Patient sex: M
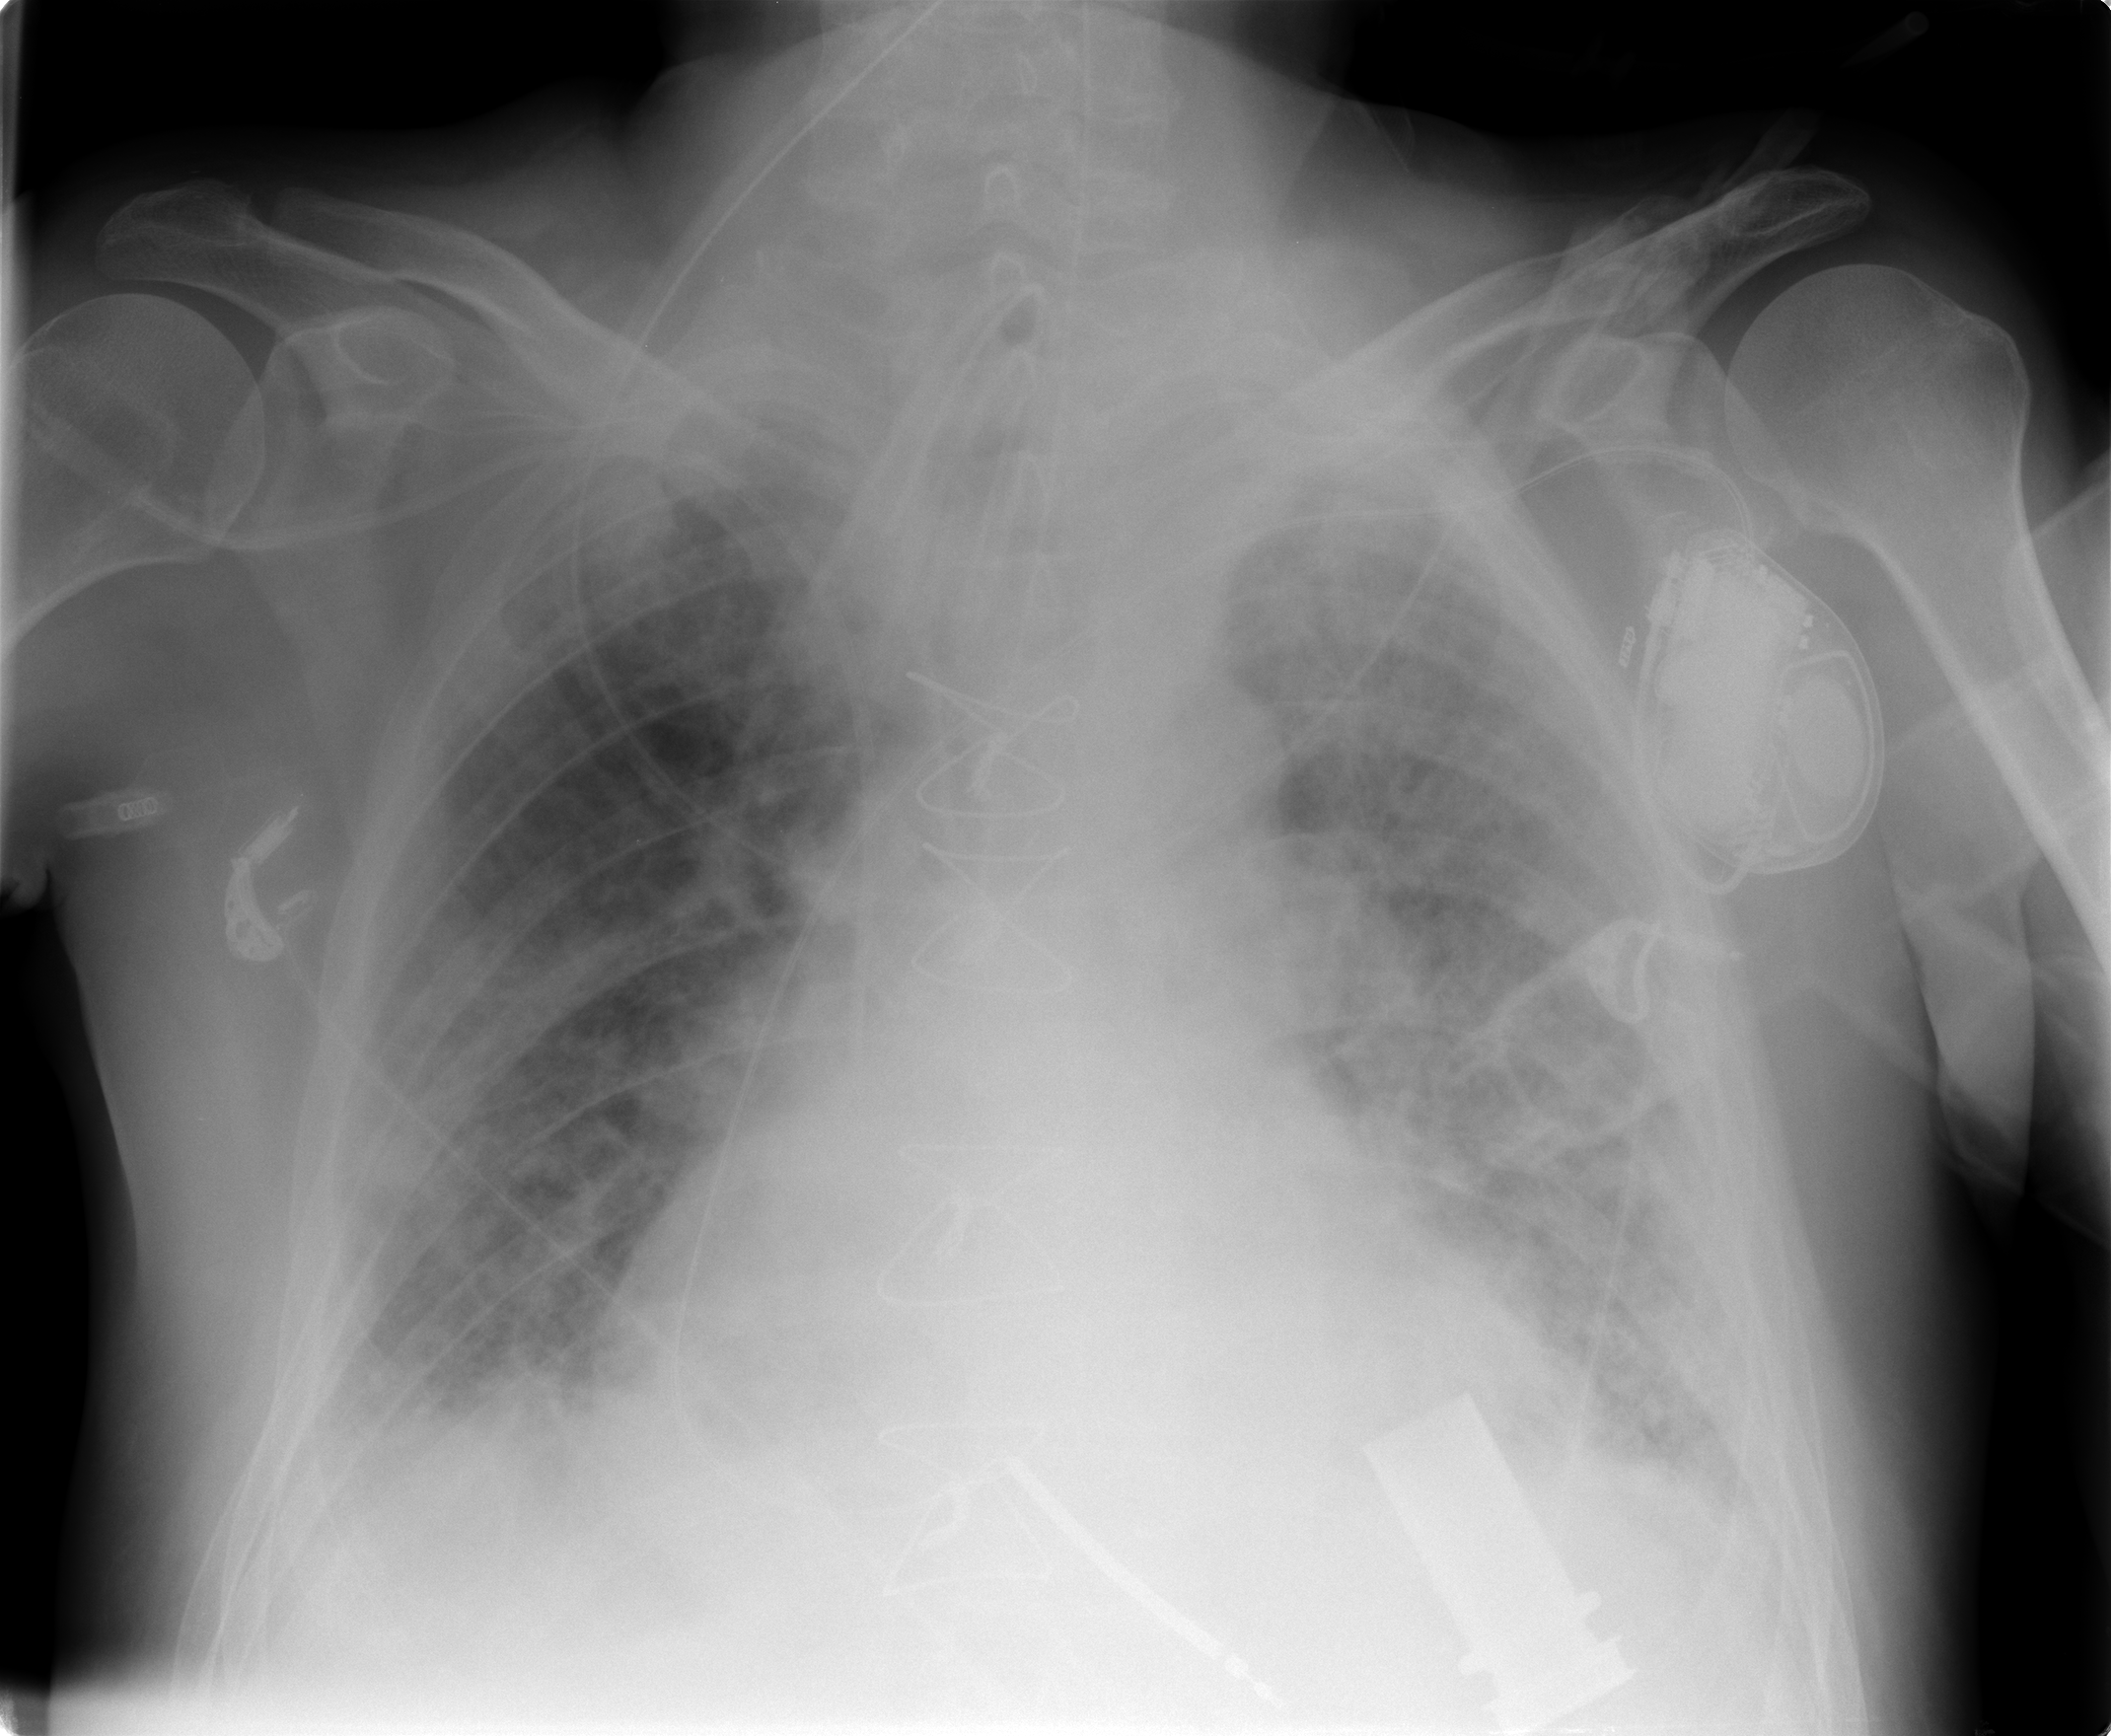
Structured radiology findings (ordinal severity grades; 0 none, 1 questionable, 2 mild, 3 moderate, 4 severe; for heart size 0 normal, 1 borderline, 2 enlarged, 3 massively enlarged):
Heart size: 2
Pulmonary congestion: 3
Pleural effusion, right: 2
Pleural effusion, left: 3
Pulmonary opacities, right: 3
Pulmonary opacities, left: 3
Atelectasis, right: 3
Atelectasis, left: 3